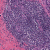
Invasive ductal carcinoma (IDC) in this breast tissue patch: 0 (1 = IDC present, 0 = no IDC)